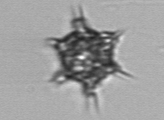
Label: Dictyocha